Field crop: tomato
Growth stage: 2
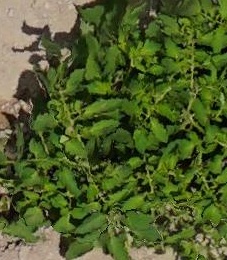
Species: tomato